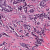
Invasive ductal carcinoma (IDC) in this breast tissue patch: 1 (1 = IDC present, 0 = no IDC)